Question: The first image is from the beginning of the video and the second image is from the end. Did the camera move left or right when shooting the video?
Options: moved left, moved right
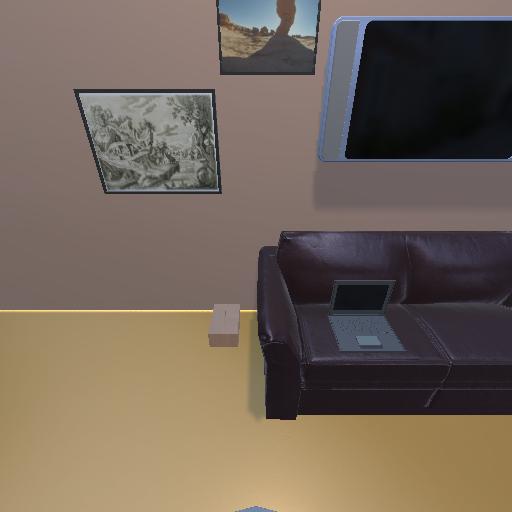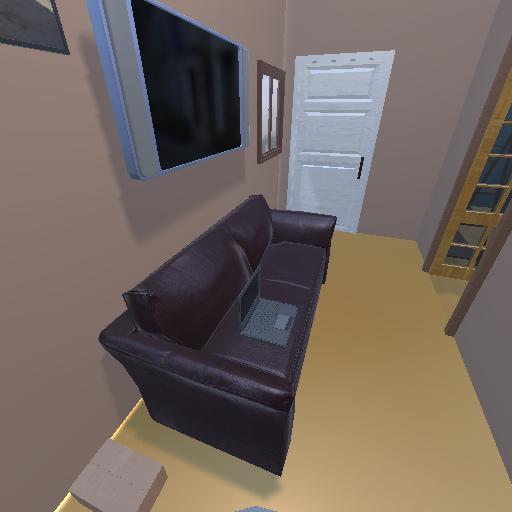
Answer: moved left